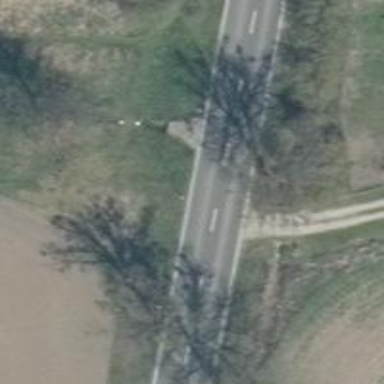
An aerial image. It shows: Primary road with asphalt surface.